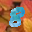
Label: 8